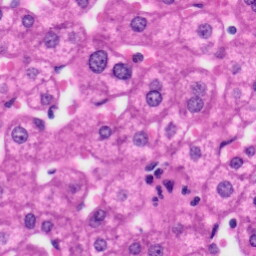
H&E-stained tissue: Liver